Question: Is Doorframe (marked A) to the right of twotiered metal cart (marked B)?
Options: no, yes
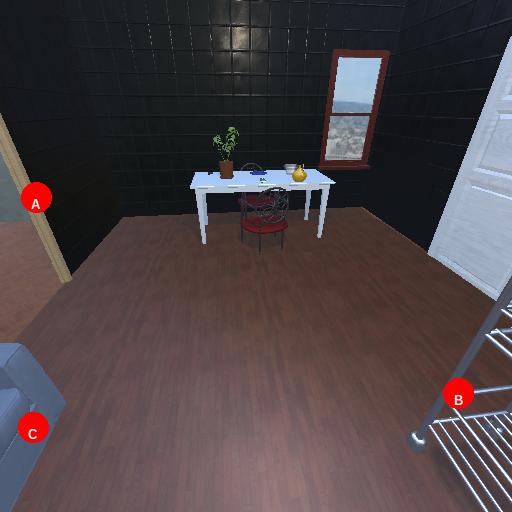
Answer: no